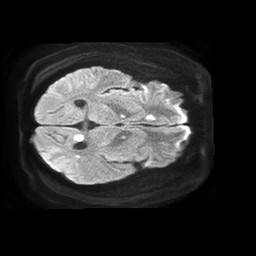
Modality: TRACE
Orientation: axial
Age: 46
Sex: female
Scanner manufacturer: philips
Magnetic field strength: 1.5 T
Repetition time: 4.6 s
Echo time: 0.08631 s